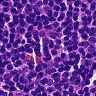
Metastatic tissue present: no